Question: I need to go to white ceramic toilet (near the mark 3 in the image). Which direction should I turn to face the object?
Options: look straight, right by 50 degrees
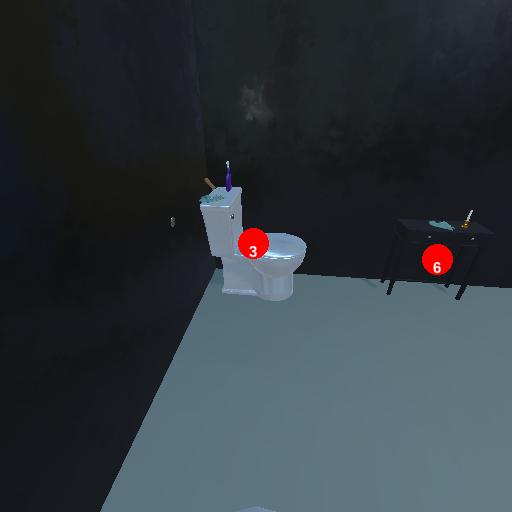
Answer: look straight